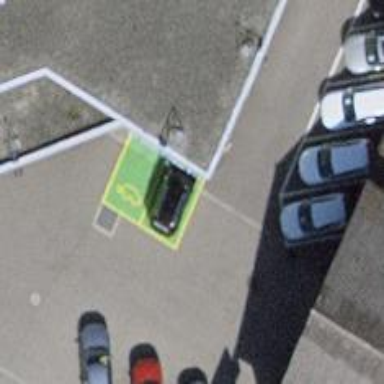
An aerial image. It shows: Charging station.